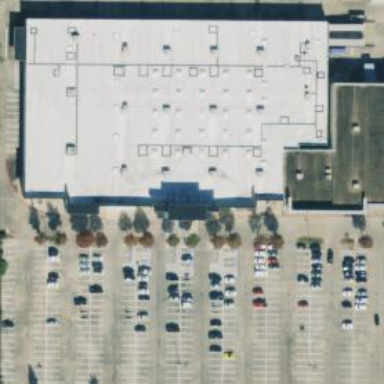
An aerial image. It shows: Parking space.